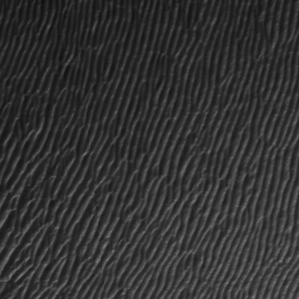
Label: frost